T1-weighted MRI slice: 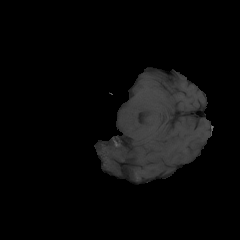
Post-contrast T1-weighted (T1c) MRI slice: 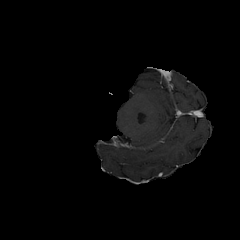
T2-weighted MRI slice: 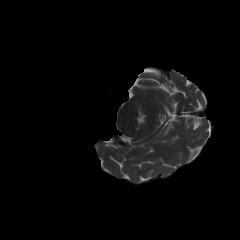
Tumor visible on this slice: no